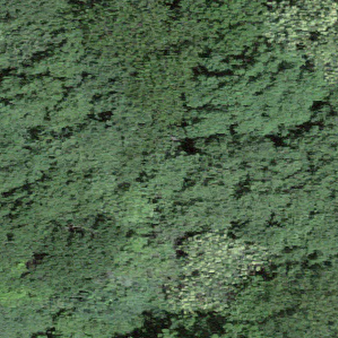
Label: other